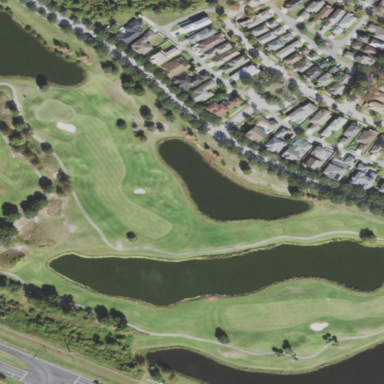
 place for golfing and leisure activities."